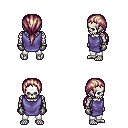
a pixel art fantasy rpg character, male body template, skeleton, chain tabard jacket, white pants, white blonde ponytail hairstyle, metal gloves, four views (front, back, left, right), 2x2 character sprite sheet, small pixel art, hard edges, no anti-aliasing